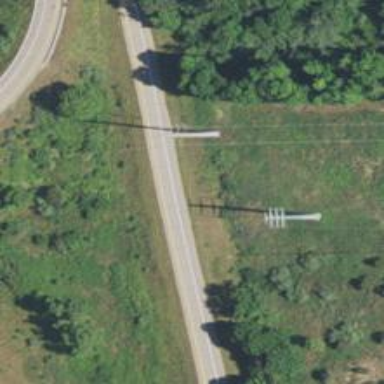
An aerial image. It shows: Power tower.